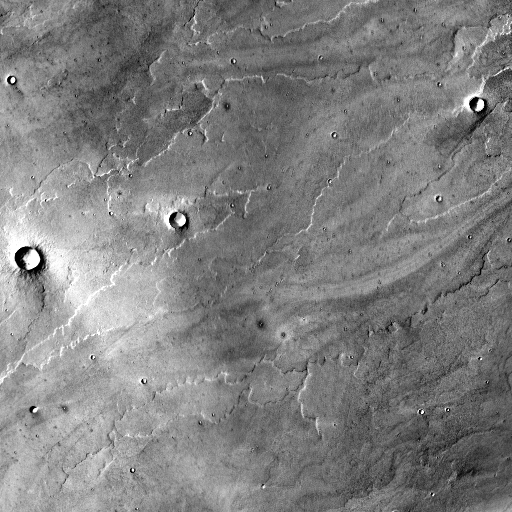
Crater classes present: Background, Other